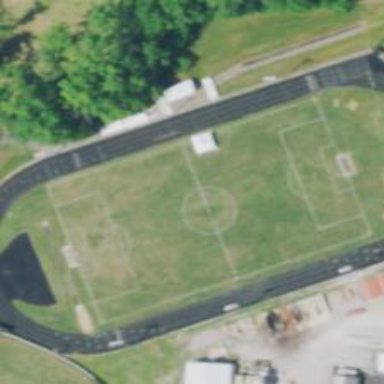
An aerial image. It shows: Athletics track located in leisure land area.